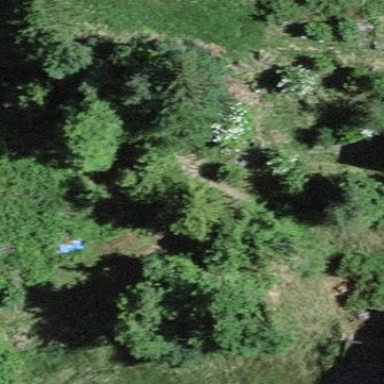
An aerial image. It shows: Mixed leaf-type forest area.